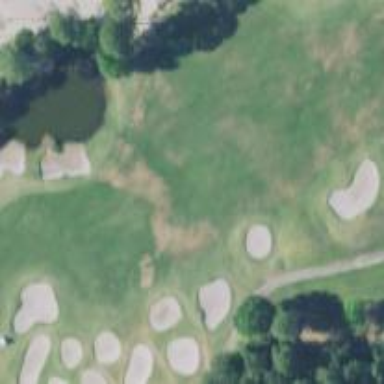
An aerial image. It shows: Grassy area designated as golf fairway.